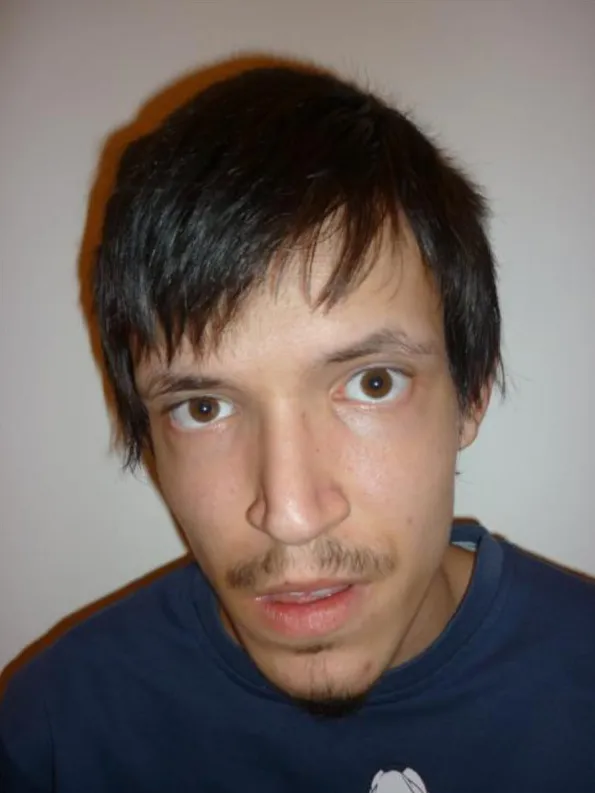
Craniofacial features of the patient at the age of 17 years. Note the long face, broad forehead, facial asymmetry, left microtia, downslanting palpebral fissures, long philtrum and thin upper lip.
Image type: medical_photograph (oral_photograph)